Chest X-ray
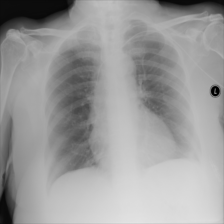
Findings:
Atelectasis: negative
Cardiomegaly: negative
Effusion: negative
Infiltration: negative
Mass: negative
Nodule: negative
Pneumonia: negative
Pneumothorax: negative
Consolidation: negative
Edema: negative
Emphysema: negative
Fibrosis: negative
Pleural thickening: negative
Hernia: negative